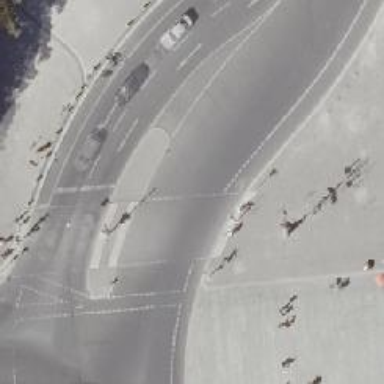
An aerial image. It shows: Footway located on traffic island.